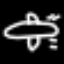
Label: airplane